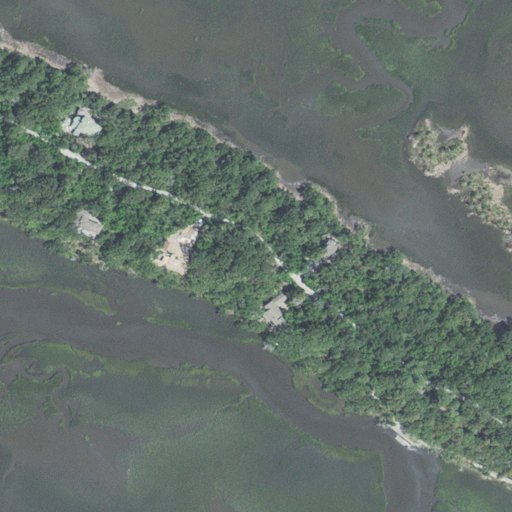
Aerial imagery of island in North Carolina named Middle Island containing herbaceous wetlands, evergreen forest, open development, open water, woody wetlands, and low intensity development